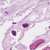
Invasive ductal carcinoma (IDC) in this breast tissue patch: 0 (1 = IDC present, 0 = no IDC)